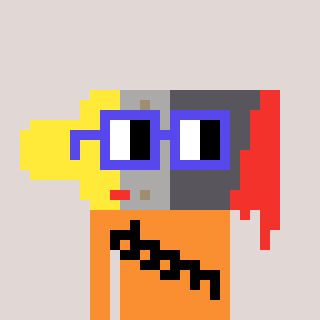
a pixel art character with square blue glasses, a paintbrush-shaped head and a orange-colored body on a warm background